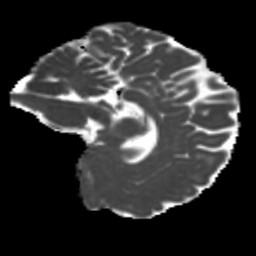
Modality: MD
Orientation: sagittal
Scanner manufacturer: siemens
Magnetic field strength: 3 T
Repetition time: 4 s
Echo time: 0.0594 s